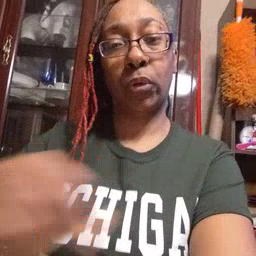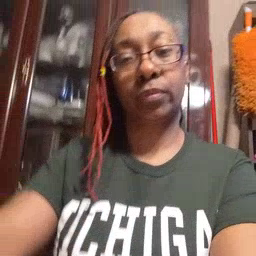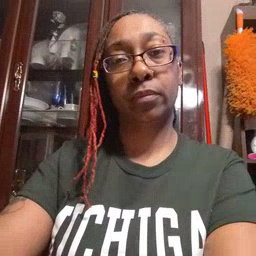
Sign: zipper